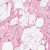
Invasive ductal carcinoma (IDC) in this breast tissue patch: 0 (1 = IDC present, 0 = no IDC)